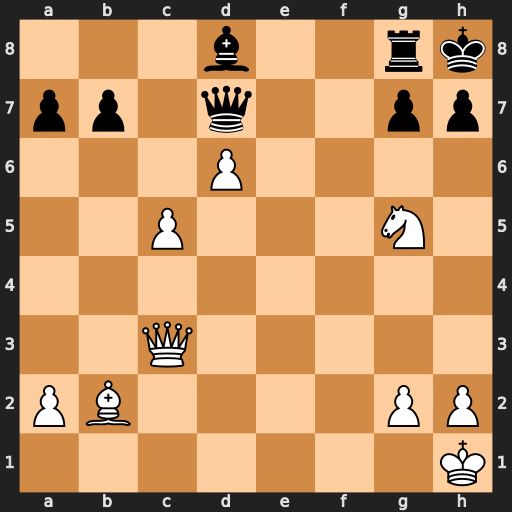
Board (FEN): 3b2rk/pp1q2pp/3P4/2P3N1/8/2Q5/PB4PP/7K
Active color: w
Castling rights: -
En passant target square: -
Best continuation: Qh3 Bxg5 Qxd7